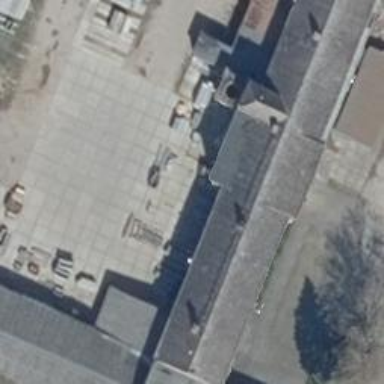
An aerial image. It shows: Industrial building.